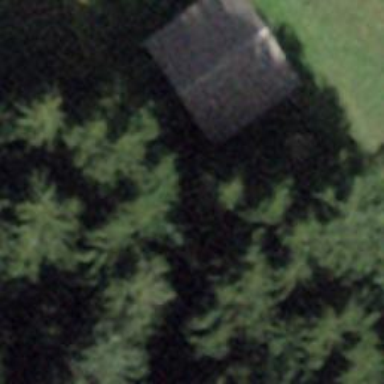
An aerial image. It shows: Shed building.